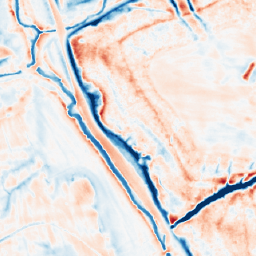
Category: multiscale
Decomposition family: dog_multiscale
Decomposition parameters: sigma_ratio: 1.6
n_scales: 5
base_sigma: 0.5
Upsampling method: nearest
Upsampling parameters: scale: 2
Upsampling scale: 2